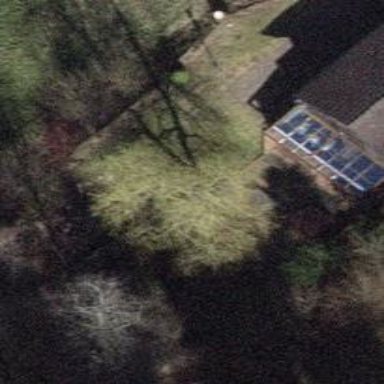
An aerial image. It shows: Urban tree adds touch of nature to the surroundings.